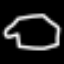
Label: octagon